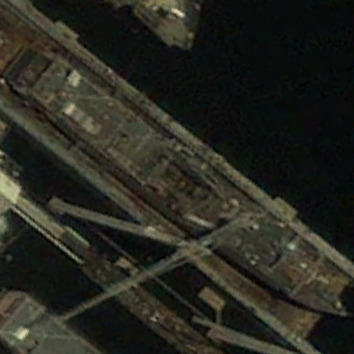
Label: combat